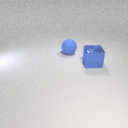
large blue rubber sphere to the left of large blue metal cube